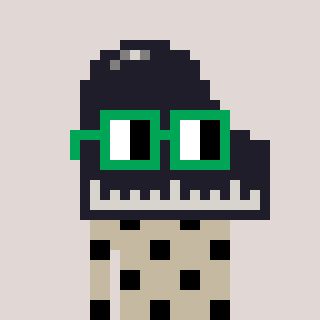
a pixel art character with square green glasses, a piano-shaped head and a bege-colored body on a warm background